Question: I am kind of stumped. Recently our sys admin updated our expired SSL cert. Afterwards, all of our forms authentication applications are performing very slow, very slow to log in, very slow to go to any pages. However our Windows auth apps have no such slowdown. We're talking 20 seconds or so to log in.
I checked the IIS logs, nothing amiss for error/status codes everything looks fine with the requests, all 200 0 0s. I recycled all app pools, and stopped/started IIS service, didn't help.
I don't even know if the SSL cert is causing the slow down but nothing else has changed, we rolled back all application updates to before the SSL cert expired, and that didn't help.
I am not sure what else to check to debug this. Does anyone have any ideas? We use .NET.
Using firebug .NET tab I see the following:
If I sit on the login page, and refresh, takes 128ms to load, no problems.
I enter in my login information and click login, it shows me a POST request on loginx.asp, status is 302 found, takes 20 seconds to process. After that it does a GET Default.aspx, also takes 20 seconds to process with a status of 200 OK.
Likewise the timeout occurs for each page a Navigate too, interesting enough the timeout is always around 20 seconds, is this indicative of something? Could this be a DNS issue?? It occurs over HTTP and HTTPS.
I am not sure if there is anything indicative in the Params/headers/post/response tabs for each request.

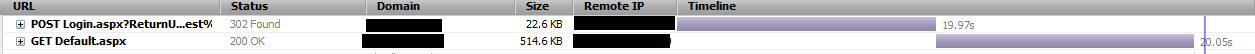
Answer: This worked for me: <URL>
Apparently the Network Service Account did not have NTFS permissions to the keys folder as well as the RSA and MachineKeys folder.